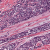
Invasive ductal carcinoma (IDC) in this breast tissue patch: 1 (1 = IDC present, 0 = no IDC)